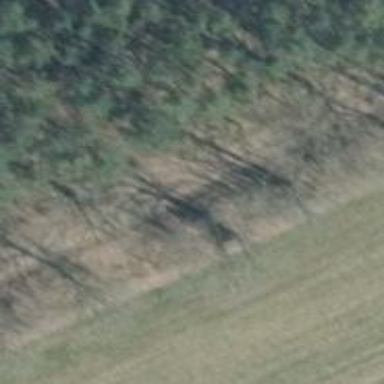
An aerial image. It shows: Hunting stand.